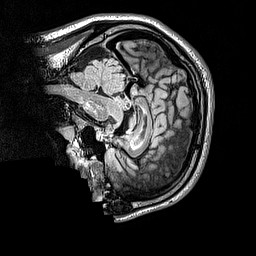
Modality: FLAIR
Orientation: sagittal
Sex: male
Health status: ill
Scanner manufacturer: siemens
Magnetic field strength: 3 T
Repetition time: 5 s
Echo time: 0.388 s